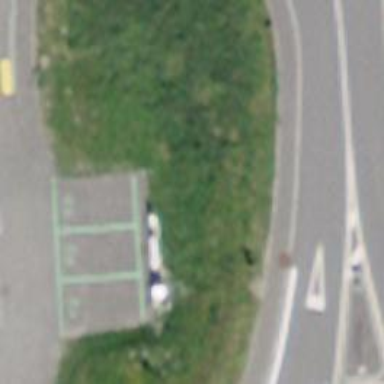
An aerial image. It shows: Charging station.